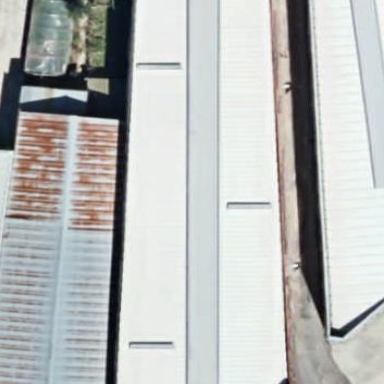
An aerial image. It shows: Industrial building.